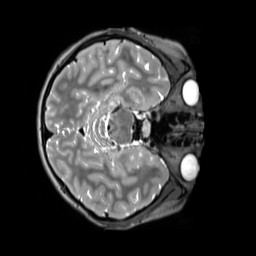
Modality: T2w
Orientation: axial
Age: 13
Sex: female
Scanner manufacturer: siemens
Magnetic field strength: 3 T
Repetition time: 3.2 s
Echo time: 0.408 s